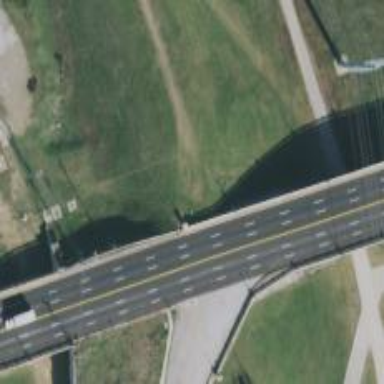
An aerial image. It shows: Secondary road crossing viaduct.